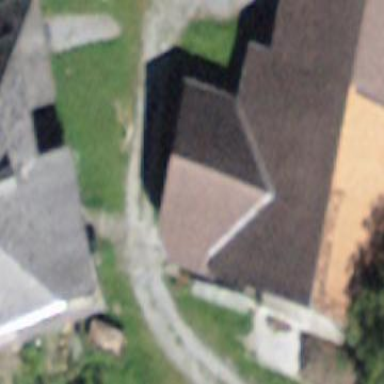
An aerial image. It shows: Barn.